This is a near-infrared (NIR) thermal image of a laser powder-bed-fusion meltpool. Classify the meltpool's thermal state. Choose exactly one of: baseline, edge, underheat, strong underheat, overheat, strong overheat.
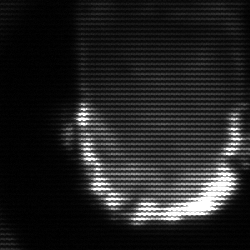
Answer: baseline